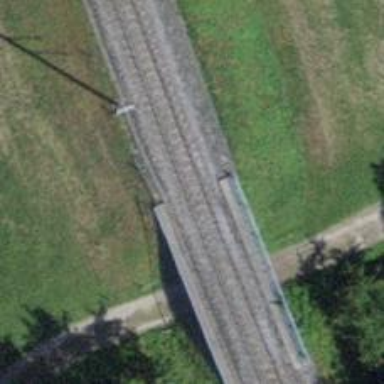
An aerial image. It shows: Narrow-gauge railway bridge with electrified contact lines and one track.